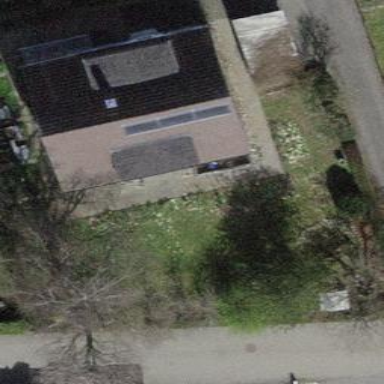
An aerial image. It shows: Building with tiled roof.